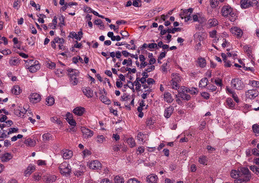
Tumor epithelial tissue: yes
Tumor-associated stroma tissue: yes
Normal tissue: no